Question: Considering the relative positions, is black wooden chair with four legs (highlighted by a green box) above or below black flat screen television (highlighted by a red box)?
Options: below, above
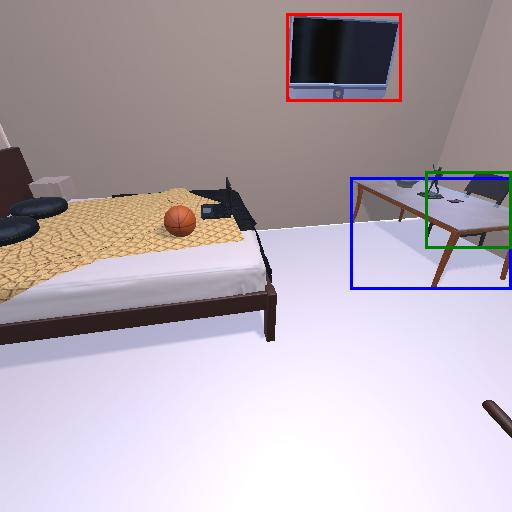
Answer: below